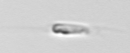
Label: flagellate_morphotype3